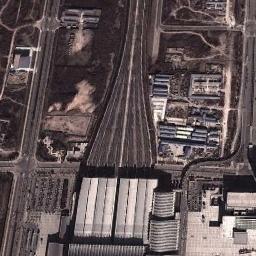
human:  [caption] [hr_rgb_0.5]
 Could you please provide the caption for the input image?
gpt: There are many buildings beside the railway station .

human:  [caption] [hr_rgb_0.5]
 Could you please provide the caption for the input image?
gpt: The railway station has lots of railways and a big building and some other buildings are next to the railway station .

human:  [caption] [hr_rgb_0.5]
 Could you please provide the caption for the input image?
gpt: There is a fully equipped railway station in the city .

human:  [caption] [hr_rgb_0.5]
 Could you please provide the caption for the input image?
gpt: The railway station is next to some buildings .

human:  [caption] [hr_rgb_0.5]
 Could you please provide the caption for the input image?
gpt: There are some buildings beside the railway station .